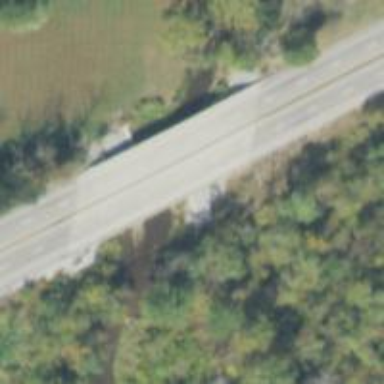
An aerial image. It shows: Primary highway bridge on expressway.